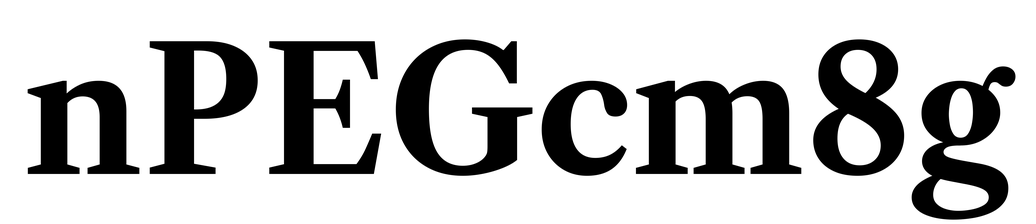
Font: LibreCaslonText_Bold